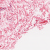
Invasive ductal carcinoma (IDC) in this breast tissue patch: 0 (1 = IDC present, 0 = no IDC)